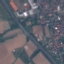
Label: Highway